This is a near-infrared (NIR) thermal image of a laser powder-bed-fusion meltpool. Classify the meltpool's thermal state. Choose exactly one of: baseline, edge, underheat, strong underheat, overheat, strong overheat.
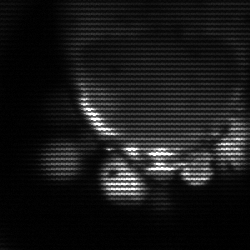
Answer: baseline